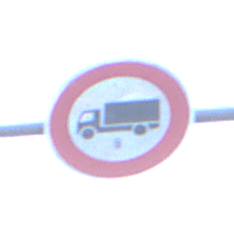
Verkehrszeichen: VerbotFuerKraftfahrzeugeUeberDreiKommaFuenfTonnen
Umgebung: Outdoor, Nature
Tageszeit: MorningAfternoon
Wetter: PartlyCloudy
Licht: Natural
Jahreszeit: NotSpecified
Kontrast: MediumContrast